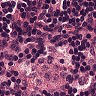
Metastatic tissue present: no